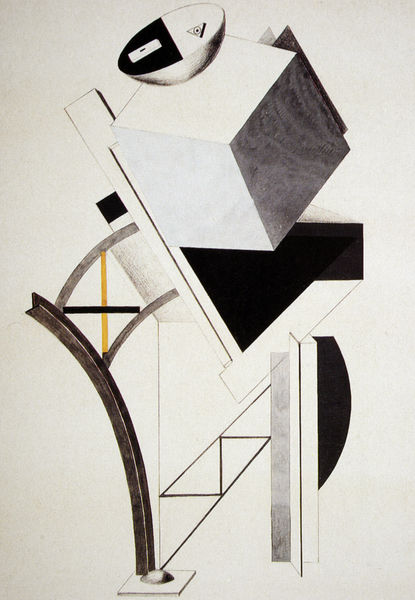
Titel: Der Kraftmensch
Künstler: El Lissitzky
Standort: Moskau
Institution: Tretjakow-Galerie
Schlagwörter: fuß, gemälde, schatten, weiß, dreieck, gelb, kubismus, braun, grau, licht, schwarz, stuhl, säule, tisch, hochformat, architektur, augen, schale, schüssel, sockel, stehen, bild, tischbein, auge, figur, kontrast, rund, bein, klar, bogen, perspektive, abstrakt, flächen, modern, formen, linien, figuren, gerade, striche, abstraktion, bögen, stütze, gerüst, gefäss, linear, form, kaffeekanne, schwarz-weiss, gebilde, kreise, kugel, schachtel, würfel, halbkreis, ecken, kontraste, kurve, geometrisch, quader, stuhlbein, verbunden, geometrie, quadrat, kubisch, dreidimensional, winkel, kubus, halbkugel, freimaurer, verschoben, angeordnet, schwsarz, modern art, gradlinig, gelbgold, abstraktionismus, allsehendes auge, illuminati, guge, oicasso